Question: I got this <URL>. Unfortunately I have some problems understanding why this really works. It all breaks down to the questions:
- -
First here is a little piece of code that shows the important part of initialization:
'''
% %%%%%%%%%%%%%%%%%%%%%%%%%%%%%%%%%%%%%%%%%%%%%%%%%%%%%%%%%%%%%%%%%%%%%%%%%
%
% Generate the ESN reservoir
%
% %%%%%%%%%%%%%%%%%%%%%%%%%%%%%%%%%%%%%%%%%%%%%%%%%%%%%%%%%%%%%%%%%%%%%%%%%
rand('seed', 42);
trainLen = 2000;
testLen = 2000;
initLen = 100;
data = load('MackeyGlass_t17.txt');
% Input neurons
inSize = 1;
% Output neurons
outSize = 1;
% Reservoir size
resSize = 1000;
% Leaking rate
a = 0.3;
% Input weights
Win = ( rand(resSize, (inSize+1) ) - 0.5) .* 1;
% Reservoir weights
W = rand(resSize, resSize) - 0.5;
'''
---
# Running the reservoir:
I understand that every single data-point of the input data set is propagated from the input neuron to the reservoir neurons. After a warm-up of size 'initLen' the states are accepted and stored in matrix 'X'. When this is done every single column of 'X' represents a "". And here comes the point where I am not sure if I got it right:
The comment already says "" or "" 'X'. Am I getting this right, that all this does is storing the state of the whole network in the rows of matrix 'X'?
- 't''X(:,t)''t'
In my examples this would mean that there are 1.900 time slices which represent the whole network state of their corresponding timeframe ('X' therefore is a '1002x1900' matrix). Another question that occurs to me here is
- '1''u''X(:,t-initLen) = [1;u;x];'
So:
'''
% %%%%%%%%%%%%%%%%%%%%%%%%%%%%%%%%%%%%%%%%%%%%%%%%%%%%%%%%%%%%%%%%%%%%%%%%%
%
% Run the reservoir with the data and collect X.
%
% %%%%%%%%%%%%%%%%%%%%%%%%%%%%%%%%%%%%%%%%%%%%%%%%%%%%%%%%%%%%%%%%%%%%%%%%%
% Allocated memory for the design (collected states) matrix
X = zeros((1+inSize) + resSize, trainLen - initLen);
% Vector of reservoir neuron activations (used for calculation)
x = zeros(resSize, 1);
% Update of the reservoir neuron activations
xUpd = zeros(resSize, 1);
for t = 1:trainLen
u = data(t);
xUpd = tanh( Win * [1;u] + W * x );
x = (1-a) * x + a * xUpd;
if ( t > initLen )
X(:,t-initLen) = [1;u;x];
end
end
'''
---
# Training part:
The training part is also a little to me yet. I am familiar how linear regression works, so this is not the problem here.
What I see is that this part just uses the hole state matrix 'X' and performs a single linear regression step on the input data to generate the output weight vector 'Wout' and that's it.
So all that's been done so far - if I'm not mistaken - is initializing the output weights according to the state matri 'X' which itself was generated using input data and randomly gernerated (input and reservoir) weights.
'''
% %%%%%%%%%%%%%%%%%%%%%%%%%%%%%%%%%%%%%%%%%%%%%%%%%%%%%%%%%%%%%%%%%%%%%%%%%
%
% Train the output
%
% %%%%%%%%%%%%%%%%%%%%%%%%%%%%%%%%%%%%%%%%%%%%%%%%%%%%%%%%%%%%%%%%%%%%%%%%%
% Set the corresponding target matrix directly
Yt = data(initLen+2:trainLen+1)';
% Regularization coefficient
reg = 1e-8;
% Get X transposed - needed twice therefore it is a little faster
X_T = X';
% Yt * pseudo_inverse(X); (linear regression task)
Wout = Yt * X_T * (X * X_T + reg * eye(1+inSize+resSize))^(-1);
'''
---
# Running the ESN in a generative mode:
I can run this in two modes: generative or predictive. But well, this is the part where I just can say: "" not having the exact idea why it is.
'''
% %%%%%%%%%%%%%%%%%%%%%%%%%%%%%%%%%%%%%%%%%%%%%%%%%%%%%%%%%%%%%%%%%%%%%%%%%
%
% Run the trained ESN in a generative mode. no need to initialize here,
% because x is initialized with training data and we continue from there.
%
% %%%%%%%%%%%%%%%%%%%%%%%%%%%%%%%%%%%%%%%%%%%%%%%%%%%%%%%%%%%%%%%%%%%%%%%%%
Y = zeros(outSize,testLen);
u = data(trainLen+1);
for t = 1:testLen
xUpd = tanh( Win*[1;u] + W*x );
x = (1-a)*x + a*xUpd;
% Generative mode:
u = Wout*[1;u;x];
% This would be a predictive mode:
%u = data(trainLen+t+1);
Y(:,t) = u;
end
'''
It works pretty well as you can see (generative mode):

I know this is a quiet huge "" if this can even be considered as one. I feel like I am understanding the single parts but what I'm missing is of this magic black box called Echo State Network.
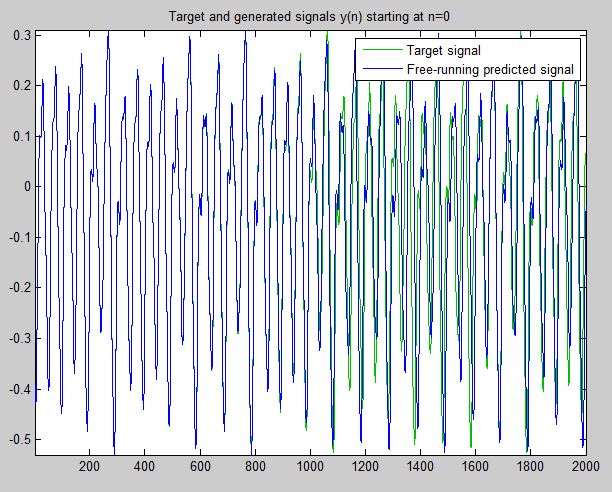
Answer: The echo state network (ESN) is basically a clever way to train a Recurrent Neural Network.
The ESN has a "reservoir" of hidden units which are coupled.
The inputs are connected to the reservoir with input (plus a bias) to hidden connections. These connections are not trained. They are randomly initialized, and this is the code snippet that does this initialization (I am using python).
'''
Win = (random.rand(resSize,1+inSize)-0.5) * 1
'''
The units in the reservoir are coupled, meaning basically that there exist hidden to hidden connections. Again the weights in the reservoir are not trained but initialized. However, initialization of the reservoir weights is tricky. Those weights (depicted by W in the code) are first randomly initialized and then they are multiplied by a factor which takes into account the spectral radius of the random matrix. Careful initialization of these connections is very important because it affects the dynamics of the ESN (do not forget it is a recurrent network). I guess if you want to know more details about this you have to be able to understand linear system theory.
Now, after initializing properly the two weight matrices you start presenting inputs to the reservoir. For each input presented to the reservoir the activations are calculated and these activations are the state of the ESN. Look at the figure below.
This figure shows a plot of 200 activations for 20 inputs.
So, after presenting all inputs to the ESN the states are collected into a matrix X. This is the code snippet that does this in python:
'''
x = zeros((resSize,1))
for t in range(trainLen):
u = data[t]
x = (1-a)*x + a*tanh( dot( Win, vstack((1,u)) ) + dot( W, x ) )
if t >= initLen:
X[:,t-initLen] = vstack((1,u,x))[:,0]
'''
The state of the ESN is therefore a function of the finite history of the inputs presented to the network.
Now, in order to predict the output from the states of the oscillators the only thing that has to be learned is how to couple the outputs to the oscillators, i.e. the hidden to output connections:
'''
# train the output
reg = 1e-8 # regularization coefficient
X_T = X.T
Wout = dot( dot(Yt,X_T), linalg.inv( dot(X,X_T) + reg*eye(1+inSize+resSize) ) )
'''
Then after the network has been trained the predictive capability is tested using the test sample of the data.
The generative mode means that you start with a particular value of the time series and then you use that value to predict the next value in the time series but then you use the value to predict the next value and so on. In effect you are generating the time series, hence generative mode. It allows you to predict multiple steps into the future, as opposed to predictive mode where you get one value from the time series and predict the next one.
And this is why the ESN seems to be doing a pretty good job. The target signal is pretty complex and yet in generative mode it does very well.
Finally, as far as minimal implementation goes i guess it refers to the size of the reservoir (1000), which apparently is pretty small.